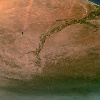
Label: land